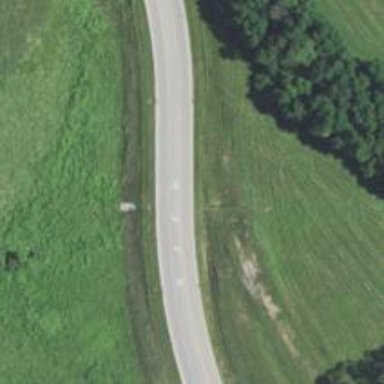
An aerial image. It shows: Abandoned road.